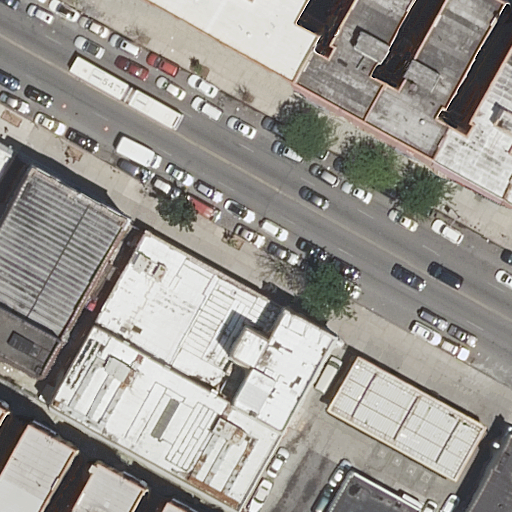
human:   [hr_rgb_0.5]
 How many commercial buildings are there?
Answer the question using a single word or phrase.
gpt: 0

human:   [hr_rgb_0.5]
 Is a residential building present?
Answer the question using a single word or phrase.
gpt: yes

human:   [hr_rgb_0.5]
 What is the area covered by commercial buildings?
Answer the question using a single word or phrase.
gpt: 0m2

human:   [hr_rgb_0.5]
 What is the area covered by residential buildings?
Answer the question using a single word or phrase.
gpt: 5130m2

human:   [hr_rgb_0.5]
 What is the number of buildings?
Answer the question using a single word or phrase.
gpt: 15

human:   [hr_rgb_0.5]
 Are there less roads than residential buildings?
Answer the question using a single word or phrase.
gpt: yes

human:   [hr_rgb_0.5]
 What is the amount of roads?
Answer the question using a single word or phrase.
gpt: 1

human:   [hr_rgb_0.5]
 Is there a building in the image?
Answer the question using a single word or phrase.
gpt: yes

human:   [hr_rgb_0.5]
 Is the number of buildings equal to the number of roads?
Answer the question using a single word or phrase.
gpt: no

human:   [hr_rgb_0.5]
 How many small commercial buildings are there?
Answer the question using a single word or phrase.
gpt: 0

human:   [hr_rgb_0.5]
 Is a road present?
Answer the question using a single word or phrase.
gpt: yes

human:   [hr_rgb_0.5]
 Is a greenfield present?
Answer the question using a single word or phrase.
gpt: no

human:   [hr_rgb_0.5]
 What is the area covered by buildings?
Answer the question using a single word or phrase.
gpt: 5130m2

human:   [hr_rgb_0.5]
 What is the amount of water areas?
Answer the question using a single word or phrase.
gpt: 0

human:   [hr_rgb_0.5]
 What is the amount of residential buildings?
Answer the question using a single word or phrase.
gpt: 15

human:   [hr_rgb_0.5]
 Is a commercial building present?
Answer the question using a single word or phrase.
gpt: no

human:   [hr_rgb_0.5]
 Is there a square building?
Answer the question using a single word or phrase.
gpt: no

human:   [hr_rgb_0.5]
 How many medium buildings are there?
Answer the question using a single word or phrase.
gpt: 7

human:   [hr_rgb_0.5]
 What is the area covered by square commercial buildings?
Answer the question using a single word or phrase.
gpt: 0m2

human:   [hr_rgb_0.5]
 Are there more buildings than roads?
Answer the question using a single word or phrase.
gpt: yes

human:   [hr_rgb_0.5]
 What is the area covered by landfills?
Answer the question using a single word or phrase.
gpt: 0m2

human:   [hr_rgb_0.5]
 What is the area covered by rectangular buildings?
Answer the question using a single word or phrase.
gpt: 3836m2

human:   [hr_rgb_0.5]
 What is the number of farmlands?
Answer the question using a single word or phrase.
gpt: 0

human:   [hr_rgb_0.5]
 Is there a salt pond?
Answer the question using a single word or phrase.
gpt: no

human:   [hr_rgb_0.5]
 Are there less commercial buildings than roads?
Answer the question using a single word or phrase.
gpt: yes

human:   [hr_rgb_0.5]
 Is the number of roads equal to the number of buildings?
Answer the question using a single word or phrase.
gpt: no

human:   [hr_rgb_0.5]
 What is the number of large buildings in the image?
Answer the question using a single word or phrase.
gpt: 2

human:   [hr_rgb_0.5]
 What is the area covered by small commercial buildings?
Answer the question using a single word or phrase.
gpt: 0m2

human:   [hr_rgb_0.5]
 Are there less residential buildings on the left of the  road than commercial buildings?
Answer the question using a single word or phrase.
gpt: no

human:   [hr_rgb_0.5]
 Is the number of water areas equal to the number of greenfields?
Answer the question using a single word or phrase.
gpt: yes

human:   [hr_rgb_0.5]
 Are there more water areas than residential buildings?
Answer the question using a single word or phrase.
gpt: no

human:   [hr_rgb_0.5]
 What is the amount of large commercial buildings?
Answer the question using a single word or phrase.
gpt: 0

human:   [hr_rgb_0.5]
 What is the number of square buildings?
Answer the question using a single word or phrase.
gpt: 0

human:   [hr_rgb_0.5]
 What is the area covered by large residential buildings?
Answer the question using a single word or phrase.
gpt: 3319m2

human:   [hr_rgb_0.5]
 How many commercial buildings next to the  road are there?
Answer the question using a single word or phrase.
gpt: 0

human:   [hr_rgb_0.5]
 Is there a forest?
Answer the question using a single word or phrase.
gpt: no

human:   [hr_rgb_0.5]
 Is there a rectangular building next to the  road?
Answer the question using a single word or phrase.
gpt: yes

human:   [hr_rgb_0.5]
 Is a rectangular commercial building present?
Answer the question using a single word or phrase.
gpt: no

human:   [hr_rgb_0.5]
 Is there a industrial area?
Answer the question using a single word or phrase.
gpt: no

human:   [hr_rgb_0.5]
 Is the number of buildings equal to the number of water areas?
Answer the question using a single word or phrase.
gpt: no

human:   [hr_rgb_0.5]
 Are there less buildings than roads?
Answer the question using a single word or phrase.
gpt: no

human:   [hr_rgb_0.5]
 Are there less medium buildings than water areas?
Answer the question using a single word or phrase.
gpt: no

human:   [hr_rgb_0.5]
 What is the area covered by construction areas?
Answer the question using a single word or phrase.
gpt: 0m2

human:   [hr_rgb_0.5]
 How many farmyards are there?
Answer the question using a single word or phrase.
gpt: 0

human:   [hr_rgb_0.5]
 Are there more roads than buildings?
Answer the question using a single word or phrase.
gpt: no

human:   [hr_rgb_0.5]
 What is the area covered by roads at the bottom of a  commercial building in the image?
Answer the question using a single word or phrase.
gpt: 0m2

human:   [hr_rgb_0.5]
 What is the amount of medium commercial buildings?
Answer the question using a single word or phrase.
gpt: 0

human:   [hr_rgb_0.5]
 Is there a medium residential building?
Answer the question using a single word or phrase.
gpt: yes

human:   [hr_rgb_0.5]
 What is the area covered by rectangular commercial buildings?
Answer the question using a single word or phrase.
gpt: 0m2

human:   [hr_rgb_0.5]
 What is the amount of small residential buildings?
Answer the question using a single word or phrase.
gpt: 6

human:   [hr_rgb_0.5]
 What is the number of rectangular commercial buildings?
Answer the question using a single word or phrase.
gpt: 0

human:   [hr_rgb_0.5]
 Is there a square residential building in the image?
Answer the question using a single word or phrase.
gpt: no

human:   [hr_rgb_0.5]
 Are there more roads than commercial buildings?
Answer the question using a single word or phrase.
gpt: yes

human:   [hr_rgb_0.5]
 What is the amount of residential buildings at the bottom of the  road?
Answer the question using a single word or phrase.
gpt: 9

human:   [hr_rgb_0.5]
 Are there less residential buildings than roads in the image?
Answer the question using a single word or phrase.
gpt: no

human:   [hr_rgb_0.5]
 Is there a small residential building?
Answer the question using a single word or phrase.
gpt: yes

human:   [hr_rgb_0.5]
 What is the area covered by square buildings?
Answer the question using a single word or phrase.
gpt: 0m2

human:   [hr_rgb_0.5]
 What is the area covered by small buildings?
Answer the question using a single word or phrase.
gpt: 232m2

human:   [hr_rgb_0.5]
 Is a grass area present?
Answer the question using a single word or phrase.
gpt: no

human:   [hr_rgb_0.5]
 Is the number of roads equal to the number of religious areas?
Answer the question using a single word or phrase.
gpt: no

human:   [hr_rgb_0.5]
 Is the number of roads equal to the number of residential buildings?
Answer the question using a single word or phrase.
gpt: no

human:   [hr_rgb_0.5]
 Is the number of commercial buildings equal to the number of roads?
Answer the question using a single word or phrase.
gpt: no

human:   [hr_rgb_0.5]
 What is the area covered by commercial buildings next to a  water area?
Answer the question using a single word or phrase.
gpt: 0m2

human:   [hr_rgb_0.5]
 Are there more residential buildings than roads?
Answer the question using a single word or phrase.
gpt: yes